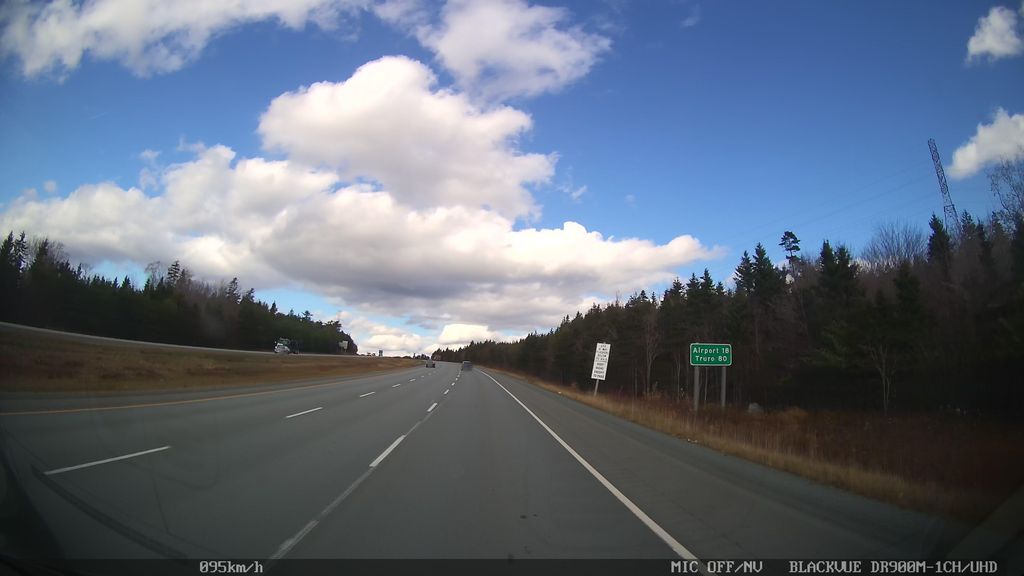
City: halifax